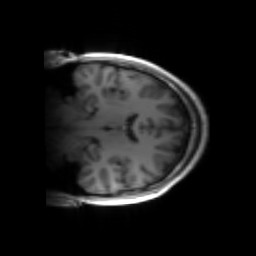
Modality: inplaneT1
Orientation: coronal
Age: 22
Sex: male
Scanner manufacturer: siemens
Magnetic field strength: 3 T
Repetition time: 1.2 s
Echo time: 0.00251 s